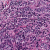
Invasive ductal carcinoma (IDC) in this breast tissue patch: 1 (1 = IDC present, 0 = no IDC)